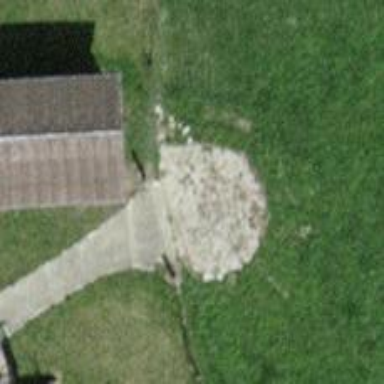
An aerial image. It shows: Gate.